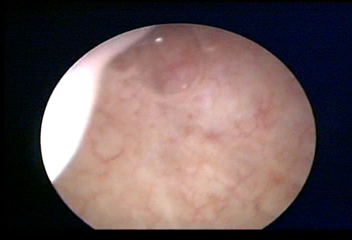
Modality: WLC
Class: Foreign bodies
Subclass: AirBubble
Bladder cancer association: No
Annotated structures: Air bubble